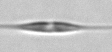
Label: Cylindrotheca